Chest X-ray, PA view. Patient: 42 years old, sex M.
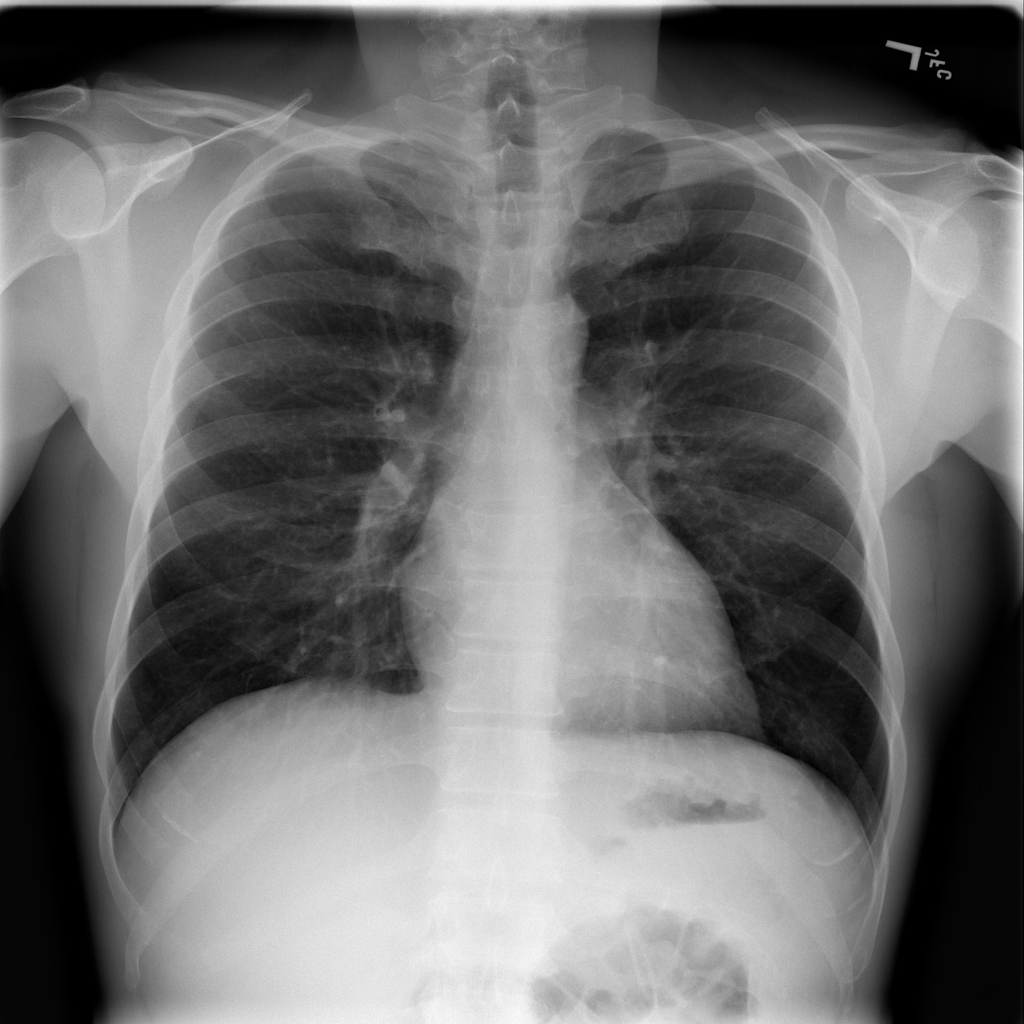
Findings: No Finding